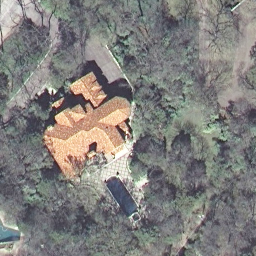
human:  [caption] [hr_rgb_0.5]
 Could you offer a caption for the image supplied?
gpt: A villa with orange roofs is in the sparse residential area .

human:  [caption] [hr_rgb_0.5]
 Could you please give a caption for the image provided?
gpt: A villa with orange roofs is surrounded by trees and lawn in the sparse residential area .

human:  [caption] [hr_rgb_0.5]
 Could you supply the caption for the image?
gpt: A villa with plants surrounded is in the sparse residential area .

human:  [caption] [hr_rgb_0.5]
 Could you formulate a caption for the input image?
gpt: This is a sparse residential area with a villa surrounded by trees and lawn .

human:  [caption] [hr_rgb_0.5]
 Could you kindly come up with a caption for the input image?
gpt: A villa with plants surrounded .